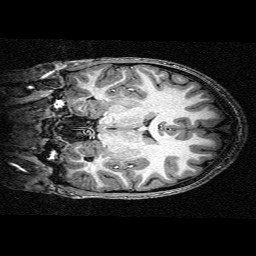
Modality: T1w
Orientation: coronal
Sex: female
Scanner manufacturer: siemens
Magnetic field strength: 3 T
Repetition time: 2.3 s
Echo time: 0.00336 s